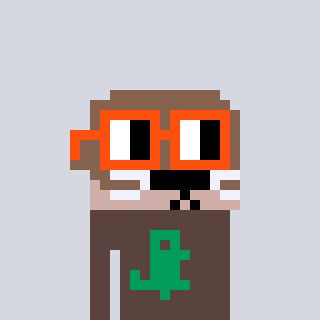
a pixel art character with square orange glasses, a otter-shaped head and a darkbrown-colored body on a cool background